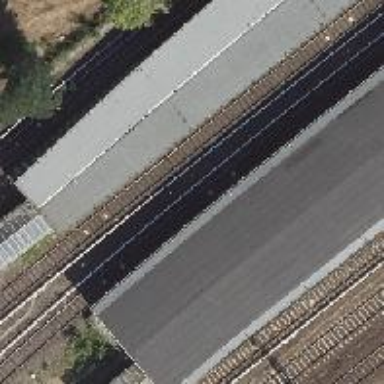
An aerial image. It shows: Railway signal.